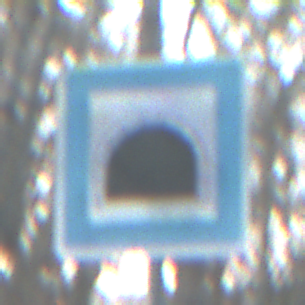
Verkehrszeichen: Tunnel
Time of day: SunriseSunset
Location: Outdoor (Nature)
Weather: Clear
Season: Winter
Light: Natural